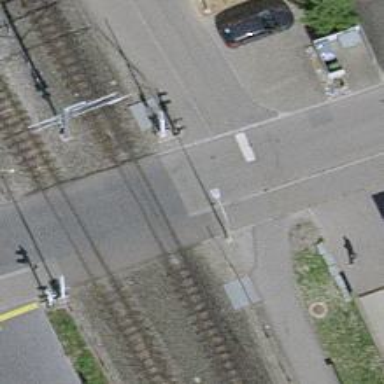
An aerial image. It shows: Railway level crossing.